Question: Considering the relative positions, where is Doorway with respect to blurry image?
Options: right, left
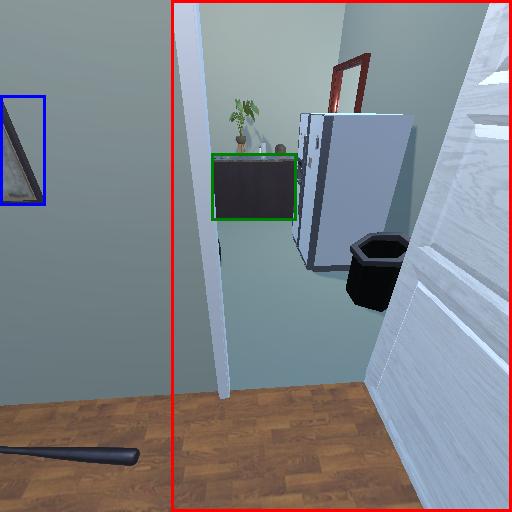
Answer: right